Question: '''
//DB CONNECTION
$sql = "SELECT 'city','country' from infotab";
$result = $conn->query($sql);
while ($row = $result->fetch_assoc()) {
echo $row["city"].$row["country"]"<a href='order.php'>order</a>"; }
'''
Table output:

This code will select data. Additionally, there is reference to 'order.php' on every line. When the user clicks on reference( '<a href>' clause), it opens 'order.php' and there I need to know which row the user selected to work with these data.
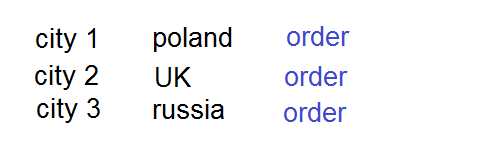
Answer: Change the code to:
'''
while ($row = $result->fetch_assoc()) {
echo $row["city"] . $row["country"] . "<a href='order.php?city=" . $row["city"] . "&country=" . $row["country"] . "'>order</a>";
}
'''
In 'order.php' you can then access these values by using the '$_GET["city"]' and '$_GET["country"]' variables which contain the values from your '<a href>' link on the previous page. For example, running 'echo $_GET["city"];' will output the city name.
As @Rizier123 pointed out, using a unique ID might be more prone to errors in case your database contains more than one entry for the same city or country. You should consider introducing an ID in your table structure and then using that in the link to 'order.php'.